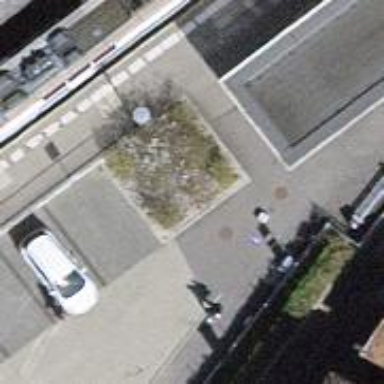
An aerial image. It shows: Bench.